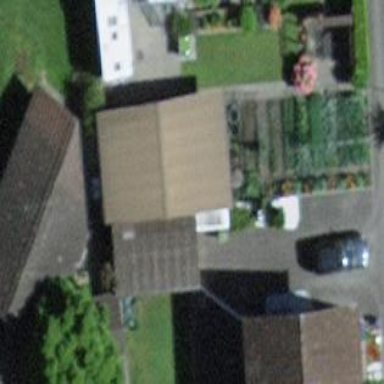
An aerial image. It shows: Garage.